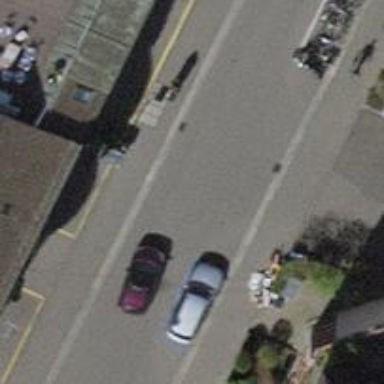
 featuring sidewalks on both sides and opposite cycleway."